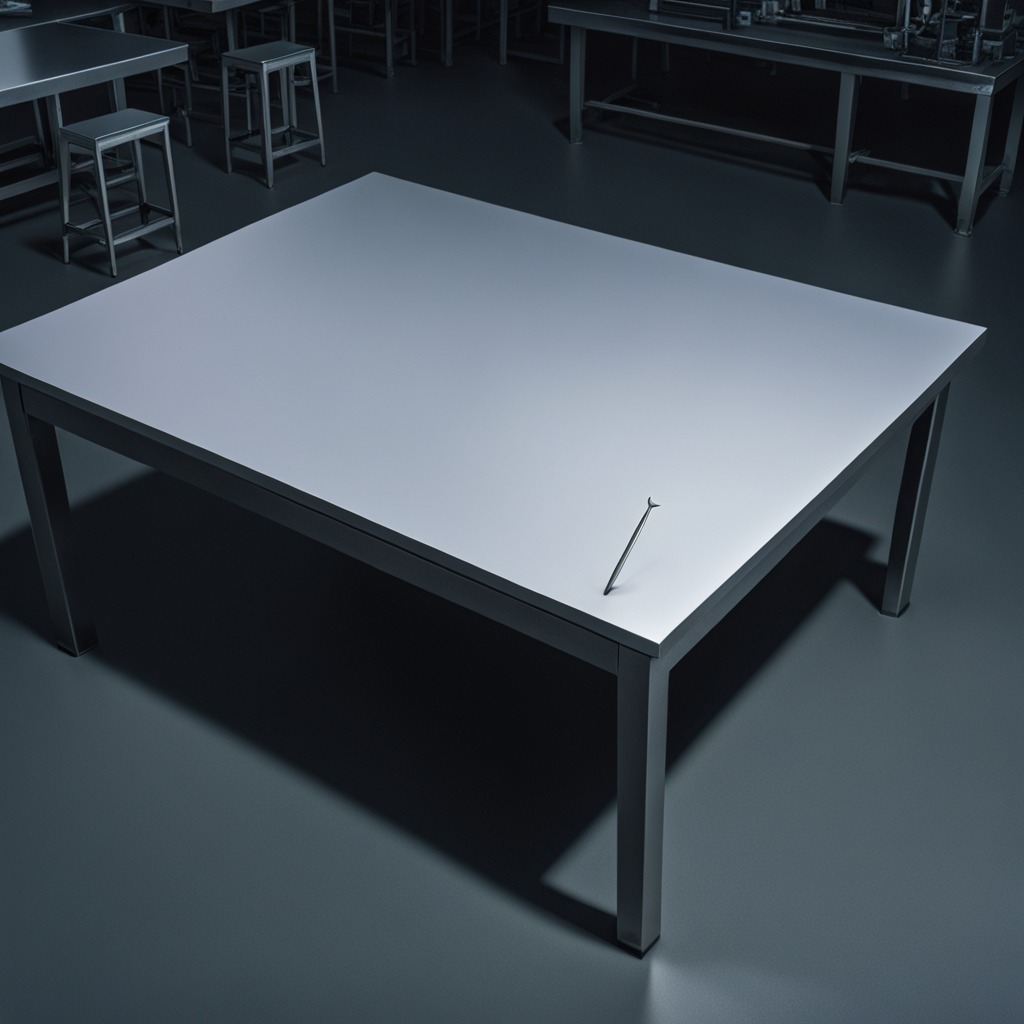
A nail is lying on a clean empty table in a basement in the evening.